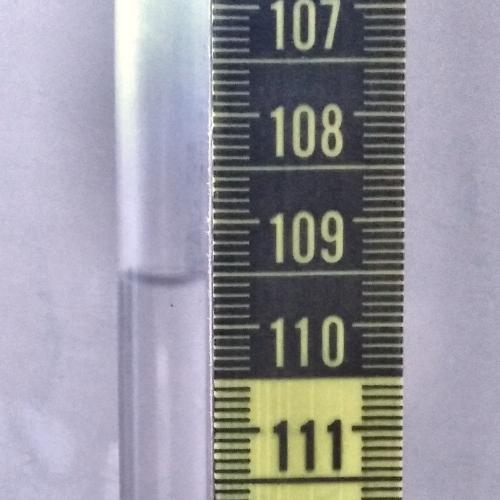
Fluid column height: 109.6 cm